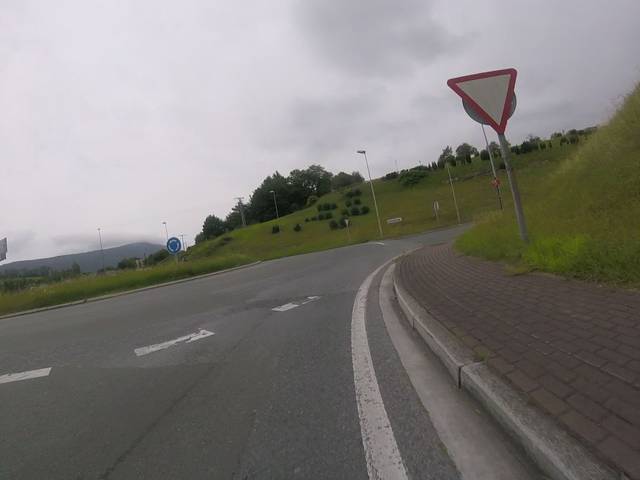
Region: Spain
Coordinates: 43.305, -1.883